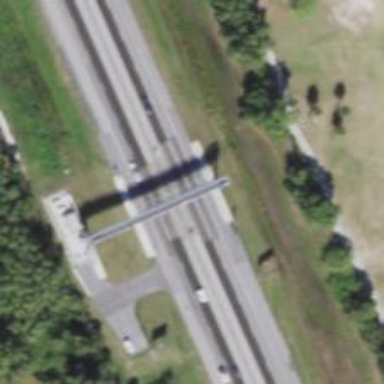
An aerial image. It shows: Toll gantry on the road.